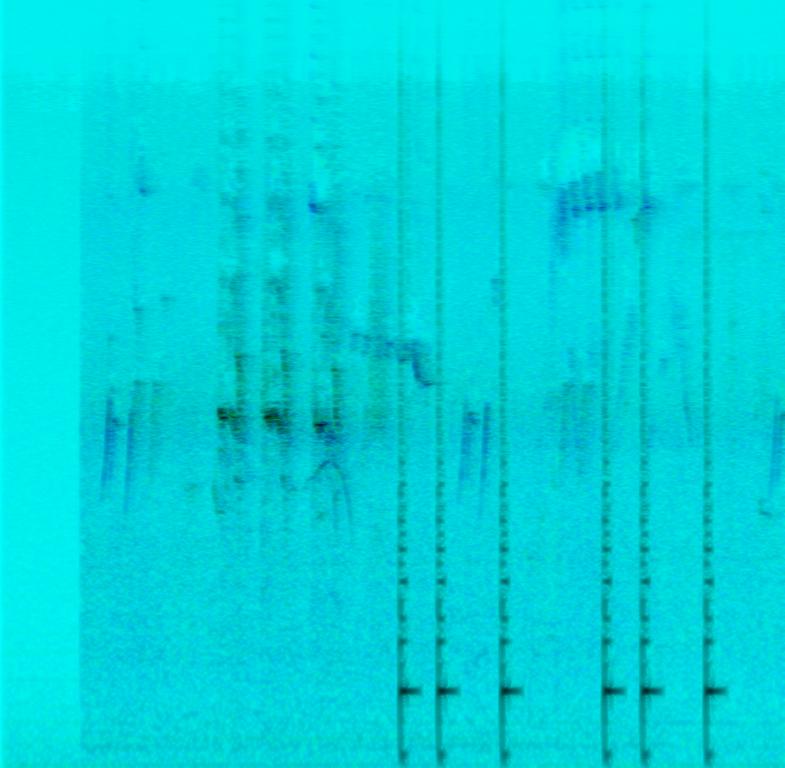
The recording is full of natural sounds. Birds chirping, a river running and wind shaking the leaves. Then a percussive mid range instrument comes in with a steady repetitive rhythm. This instrument seems to be recorded in another environment than the natural sounds. The sound quality is different. This is not a professional recording. This song may be playing for a documentary.